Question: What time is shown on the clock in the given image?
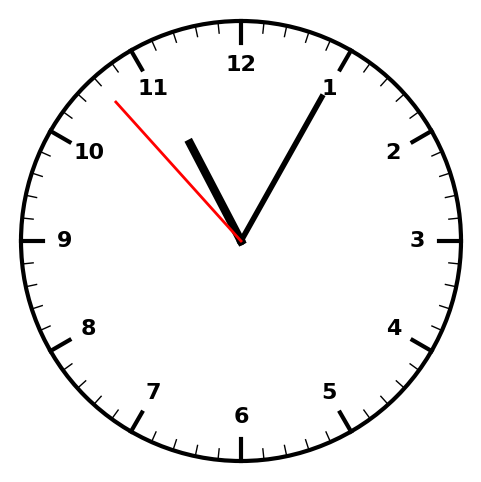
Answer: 11:04:53